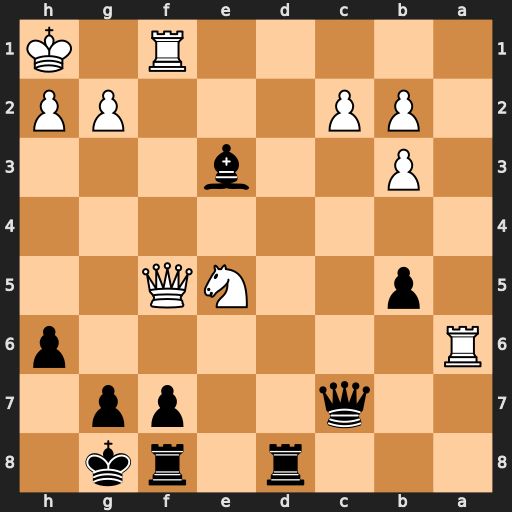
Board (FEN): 3r1rk1/2q2pp1/R6p/1p2NQ2/8/1P2b3/1PP3PP/5R1K
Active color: b
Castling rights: -
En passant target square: -
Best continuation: Rd5